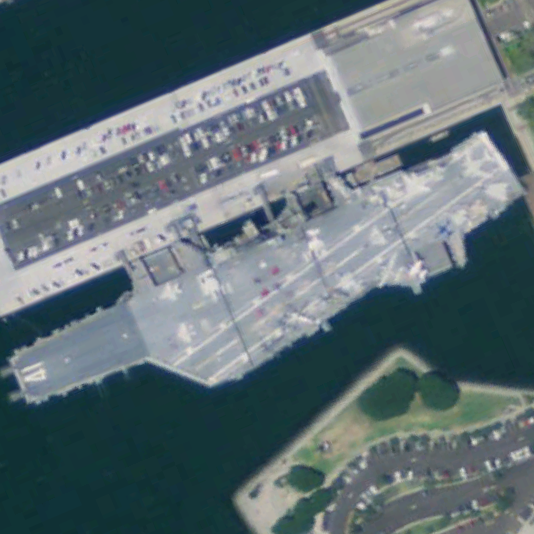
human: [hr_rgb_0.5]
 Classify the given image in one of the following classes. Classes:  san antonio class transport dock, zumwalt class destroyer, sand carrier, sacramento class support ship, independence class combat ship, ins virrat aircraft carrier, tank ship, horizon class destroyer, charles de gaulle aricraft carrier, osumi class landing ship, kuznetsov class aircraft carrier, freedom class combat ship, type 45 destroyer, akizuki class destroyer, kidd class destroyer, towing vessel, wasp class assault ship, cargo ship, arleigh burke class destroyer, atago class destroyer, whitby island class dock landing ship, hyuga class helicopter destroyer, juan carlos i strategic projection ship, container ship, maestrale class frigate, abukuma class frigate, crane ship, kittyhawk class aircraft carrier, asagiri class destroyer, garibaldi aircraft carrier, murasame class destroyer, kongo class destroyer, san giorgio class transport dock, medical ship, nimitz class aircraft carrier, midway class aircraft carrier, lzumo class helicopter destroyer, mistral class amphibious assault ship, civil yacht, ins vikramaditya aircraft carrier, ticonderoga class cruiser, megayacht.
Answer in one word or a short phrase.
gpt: Midway class aircraft carrier